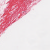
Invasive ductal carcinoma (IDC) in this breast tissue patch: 0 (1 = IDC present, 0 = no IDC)